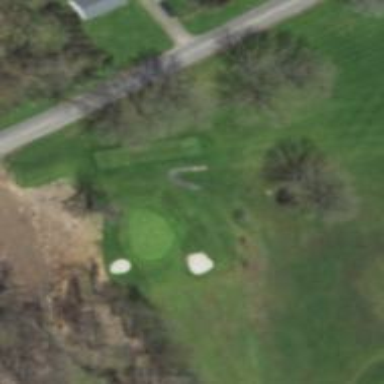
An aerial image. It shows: Service road used as golf cart path.